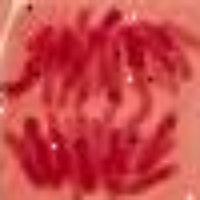
Label: anaphase